Aerial crown-view tile of a tropical tree (Barro Colorado Island, Panama), acquired 20250217:
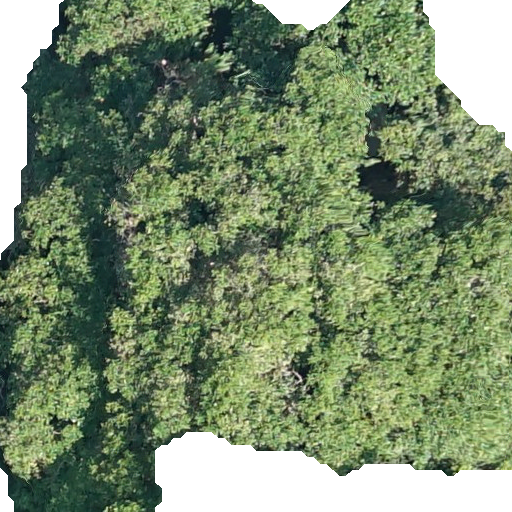
Species: Hieronyma alchorneoides
GBIF accepted scientific name: Hieronyma alchorneoides
Crown area: 369.817 m²